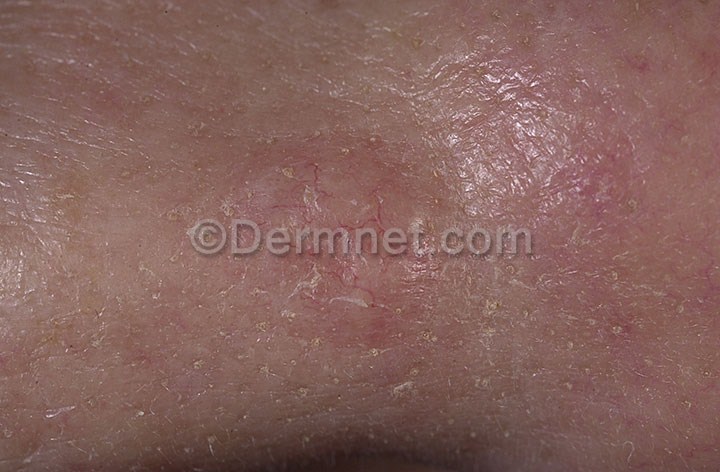
Disease: Actinic Keratosis Basal Cell Carcinoma and other Malignant Lesions